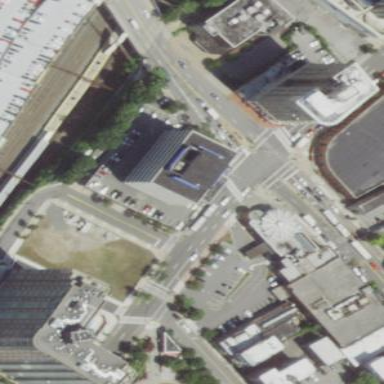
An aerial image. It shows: Multi-storey parking building.